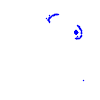
Particle: electron